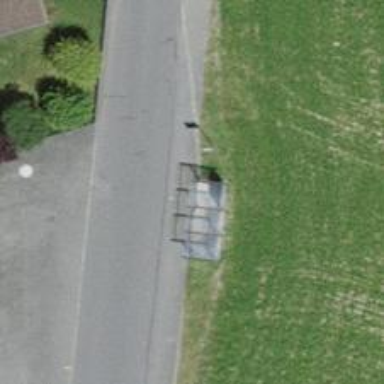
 serving as platform for public transportation."